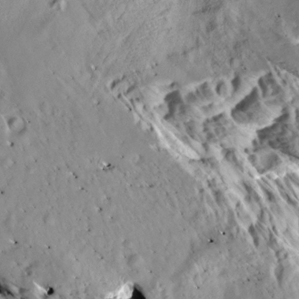
Label: non_frost